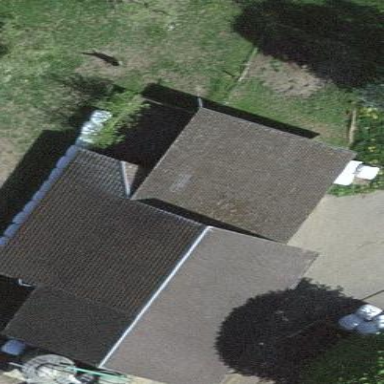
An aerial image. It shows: Barn.